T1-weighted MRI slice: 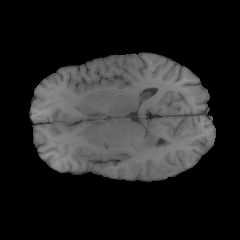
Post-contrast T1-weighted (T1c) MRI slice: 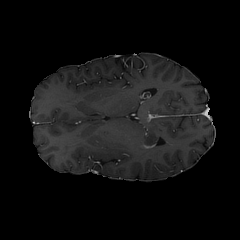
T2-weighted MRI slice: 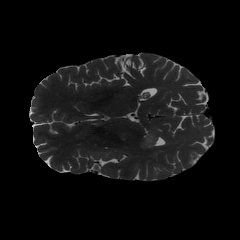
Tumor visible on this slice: yes